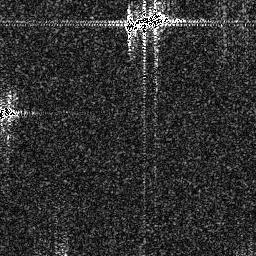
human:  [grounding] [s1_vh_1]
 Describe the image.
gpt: In the satellite image, there is  <ref>1 medium ship </ref> <box>[[47, 2, 66, 14, 0]]</box> located at top.